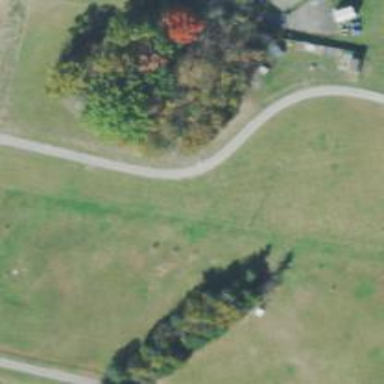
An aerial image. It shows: Driveway leading to service road.